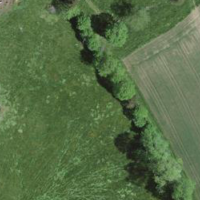
EUNIS habitat code: 52
Species observed at this site:
Clinopodium vulgare